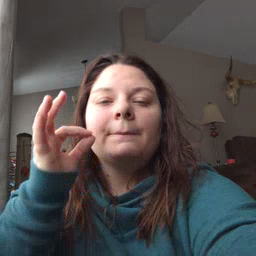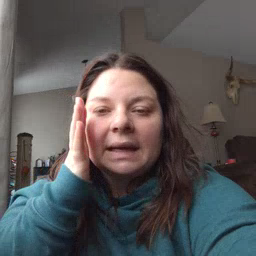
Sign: bee